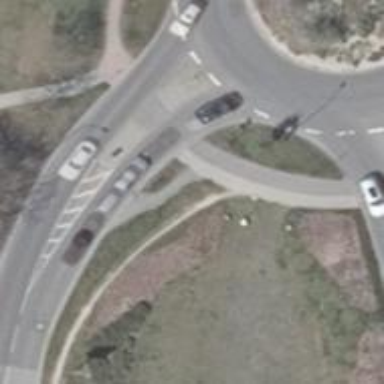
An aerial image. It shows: Asphalt cycleway.